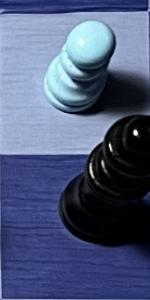
Label: Queen_Black